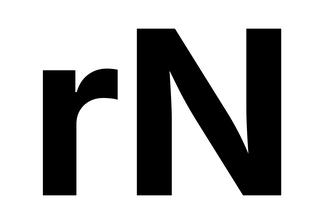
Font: Inter_Bold